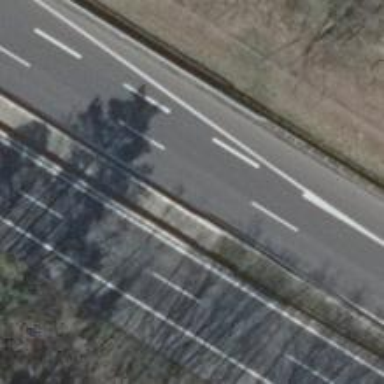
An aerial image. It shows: Asphalt motorway.